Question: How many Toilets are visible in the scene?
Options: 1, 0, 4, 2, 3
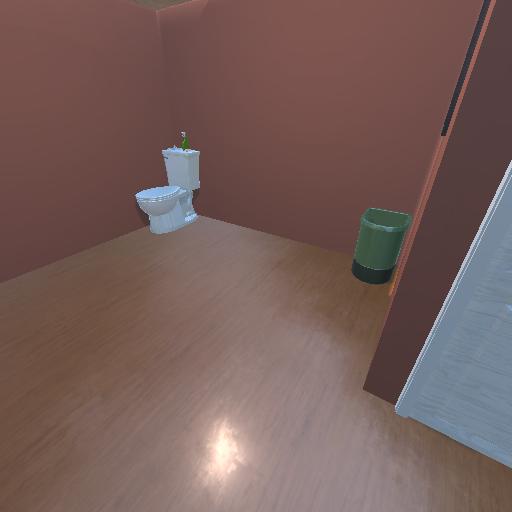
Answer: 1